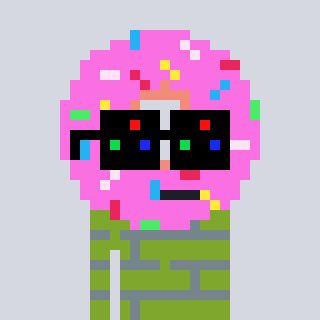
a pixel art character with square black sunglasses, a doughnut-shaped head and a slimegreen-colored body on a cool background